Field crop: tomato
Growth stage: 1
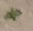
Species: solanum